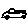
Label: car